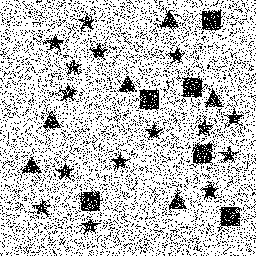
Squares: 6
Triangles: 6
Stars: 15
Total shapes: 27